Field crop: maize
Growth stage: 2
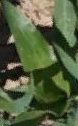
Species: maize